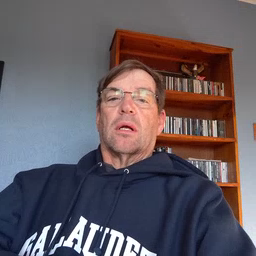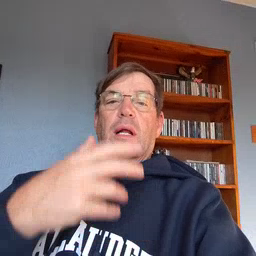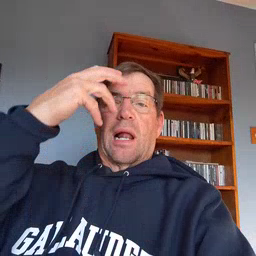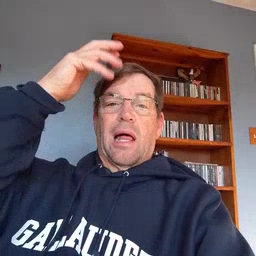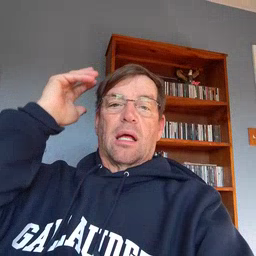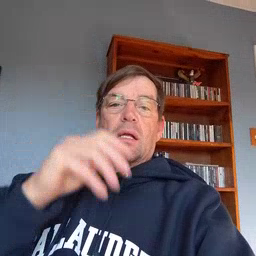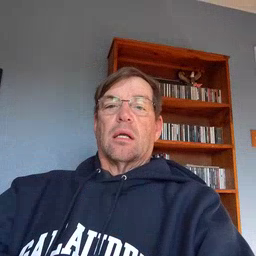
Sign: lion